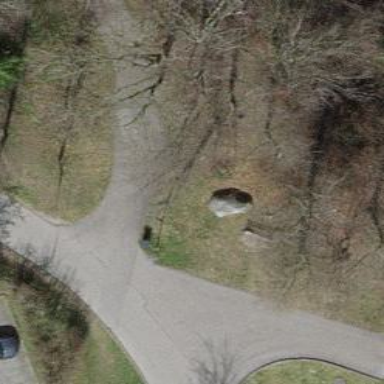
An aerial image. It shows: Brown bench.